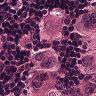
Metastatic tissue present: yes